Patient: sex M, age 35
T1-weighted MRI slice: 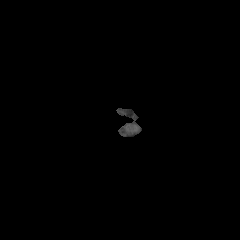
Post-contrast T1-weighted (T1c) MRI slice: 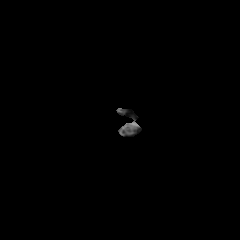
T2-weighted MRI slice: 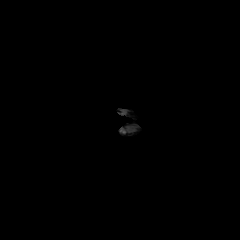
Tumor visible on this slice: no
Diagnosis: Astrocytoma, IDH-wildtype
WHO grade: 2